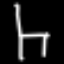
Label: chair